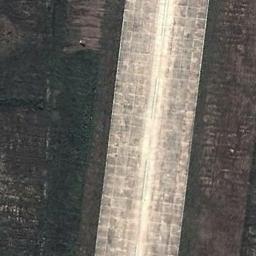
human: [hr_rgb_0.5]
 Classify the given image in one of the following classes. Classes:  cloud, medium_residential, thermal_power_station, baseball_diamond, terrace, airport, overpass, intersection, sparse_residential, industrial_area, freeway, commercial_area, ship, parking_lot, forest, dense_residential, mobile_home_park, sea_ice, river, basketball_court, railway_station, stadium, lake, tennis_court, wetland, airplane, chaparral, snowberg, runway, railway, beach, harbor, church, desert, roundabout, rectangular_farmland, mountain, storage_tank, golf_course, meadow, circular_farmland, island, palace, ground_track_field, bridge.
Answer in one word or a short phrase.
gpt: runway